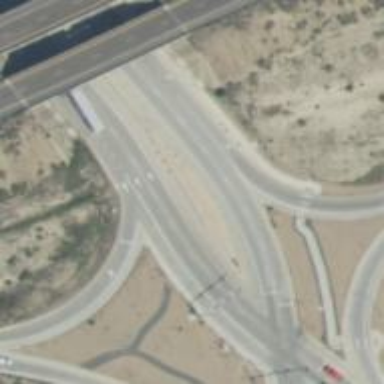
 categorized as trunk highway with grade1 tracktype. The junction is diverging diamond interchange (DDI)."